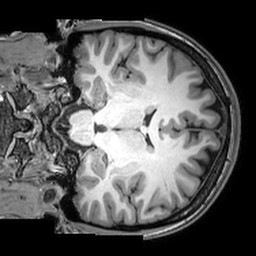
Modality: T1w
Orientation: coronal
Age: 24
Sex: female
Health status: healthy
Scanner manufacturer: philips
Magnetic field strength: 3 T
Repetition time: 0.007039 s
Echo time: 0.003181 s